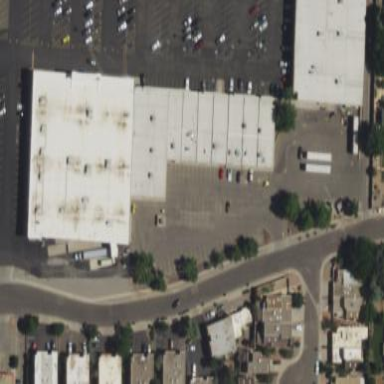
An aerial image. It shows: Parking area.